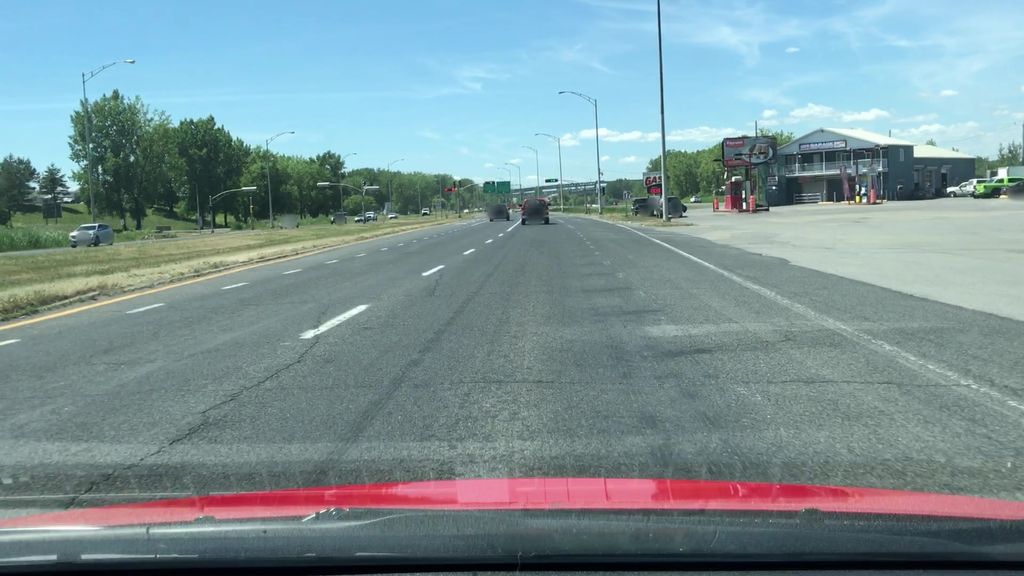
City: montreal